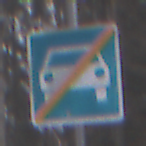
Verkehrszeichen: EndeKraftfahrstrasse
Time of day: Midday
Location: Outdoor (Nature)
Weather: Overcast
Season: Autumn
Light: Natural